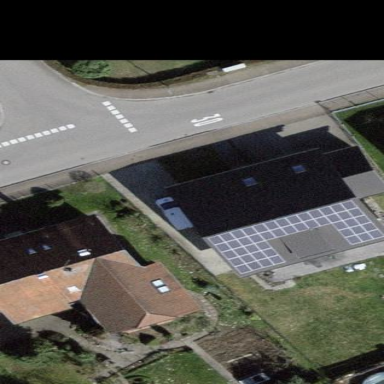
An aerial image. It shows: Detached building with gabled roof.